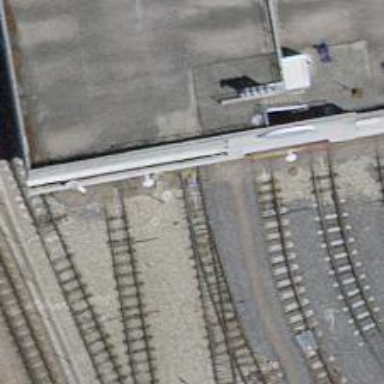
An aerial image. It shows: Tram railway yard with electrified contact line.